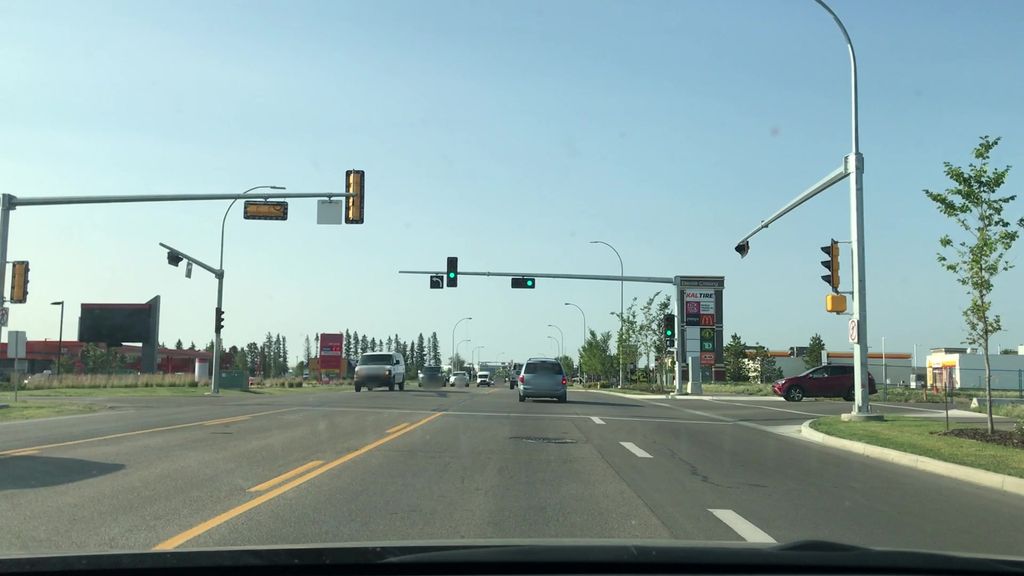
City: edmonton